Question: I'm new to Git, and I used a command like this to clone a git repo onto my computer:
'''
git clone git://git.domain.com/dir1/dir2/myrepo.git
'''
I'm also trying to experiment with the Git-GUI on windows. It asks for the location of a repo file:

I have no idea what to put here. I tried putting 'git://git.domain.com/dir1/dir2/myrepo.git', but it says "not a Git repository". I can't find any *.git file on my hard drive where the clone operation put things. If it makes any difference, the repo is actually empty.
Any ideas on how to populate this field? Thanks. Sorry for the 'dumb' question.
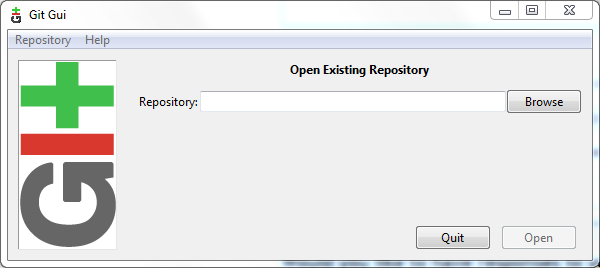
Answer: Just navigate to the folder you cloned it to.
The git files are stored in a folder called '.git', and that's located in the place you cloned to. Just select the you cloned to and you're set to go.